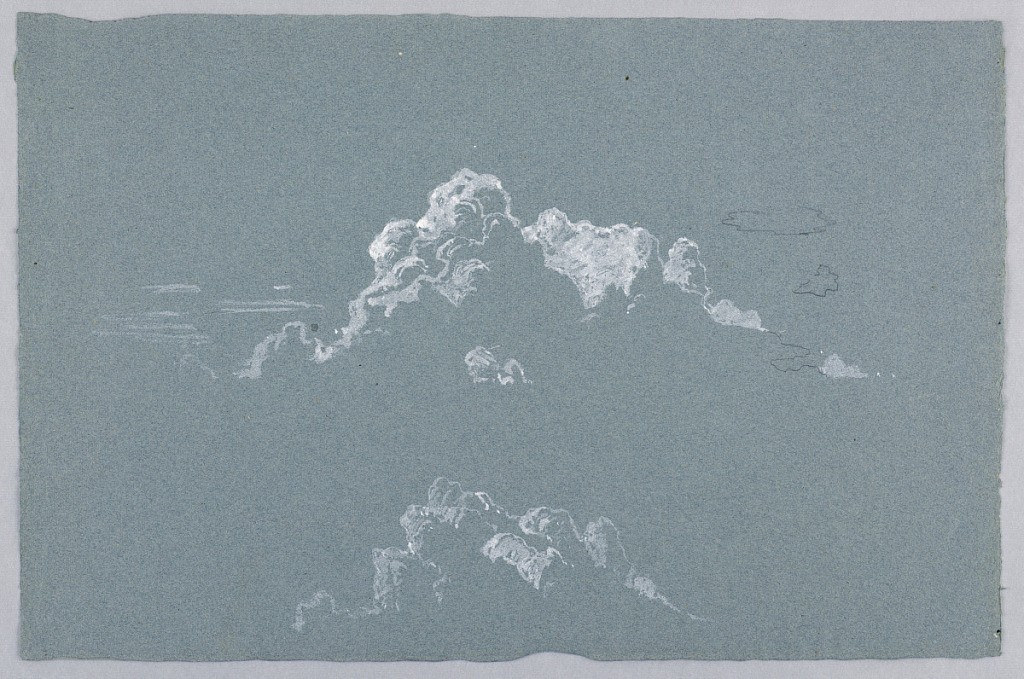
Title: Study of clouds
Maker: William Stanley Haseltine, American, 1835–1900
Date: ca. 1855
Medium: Brush and gouache, graphite on paper
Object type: Drawing
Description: Sketch of cloud formations.